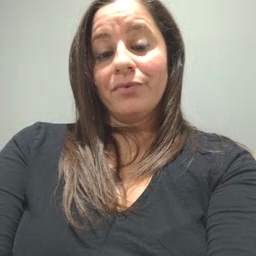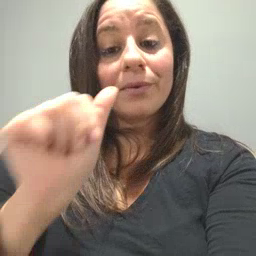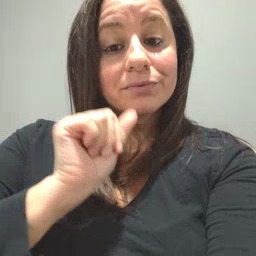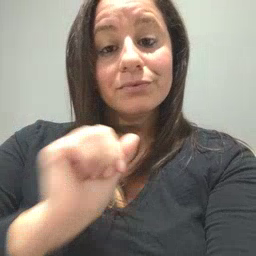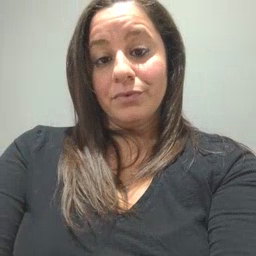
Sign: aunt